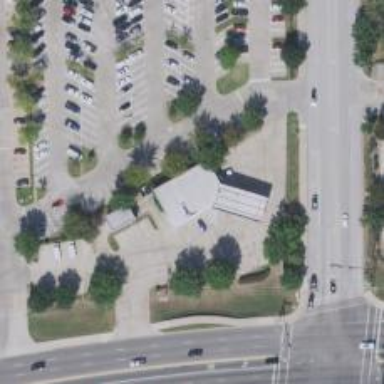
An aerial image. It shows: Convenience shop.